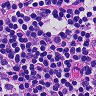
Metastatic tissue present: no